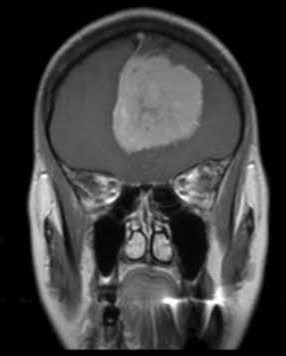
Label: meningioma